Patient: sex M, age 60
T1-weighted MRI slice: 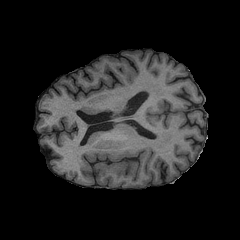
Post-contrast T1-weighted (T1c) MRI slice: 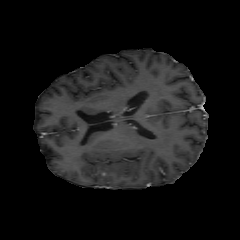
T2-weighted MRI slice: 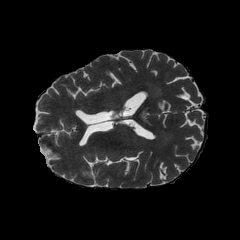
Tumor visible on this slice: yes
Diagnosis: Glioblastoma, IDH-wildtype
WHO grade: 4